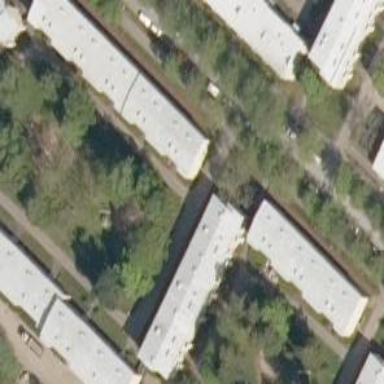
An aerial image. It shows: Image showing building with apartments.